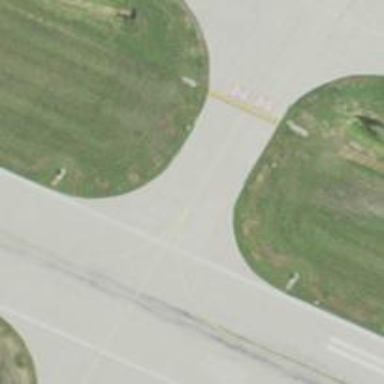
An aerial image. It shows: View of taxiway at the airport.